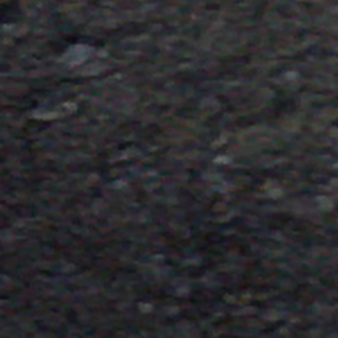
Label: other